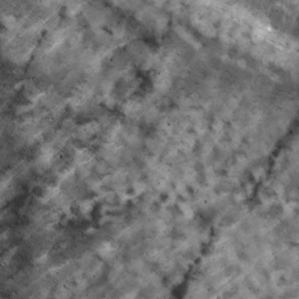
Label: non_frost